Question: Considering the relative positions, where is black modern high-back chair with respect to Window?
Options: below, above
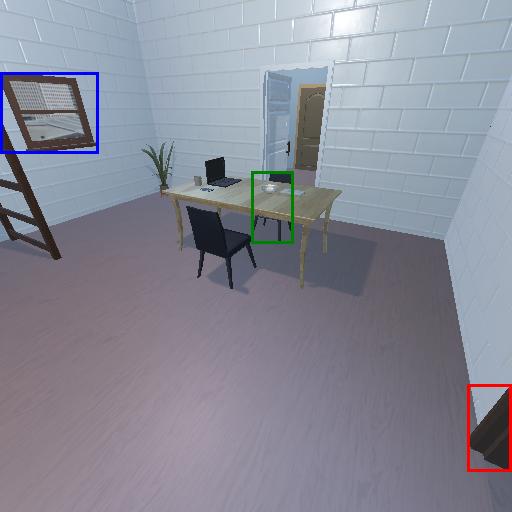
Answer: below